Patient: sex F, age 65
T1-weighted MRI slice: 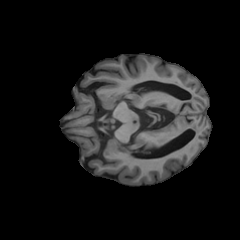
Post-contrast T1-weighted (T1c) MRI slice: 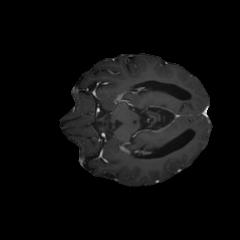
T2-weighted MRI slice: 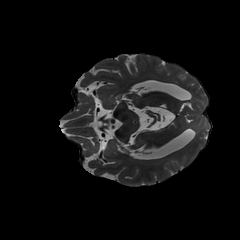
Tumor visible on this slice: no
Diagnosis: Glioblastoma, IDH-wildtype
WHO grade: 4